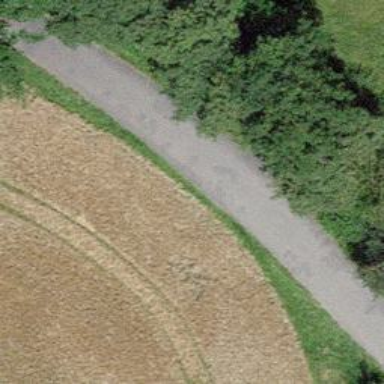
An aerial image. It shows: Unclassified road with asphalt surface.